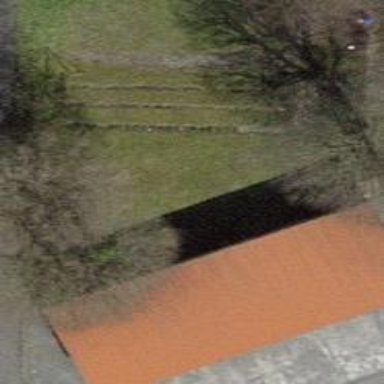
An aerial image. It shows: Group of garages.